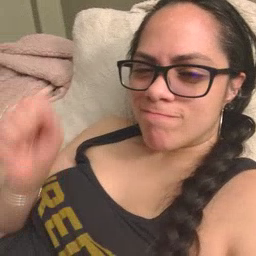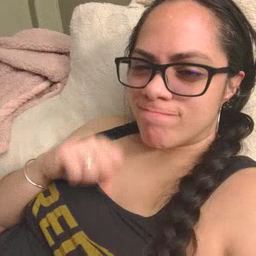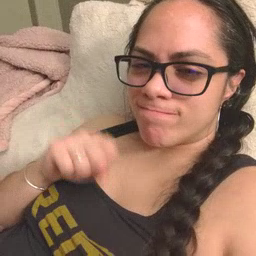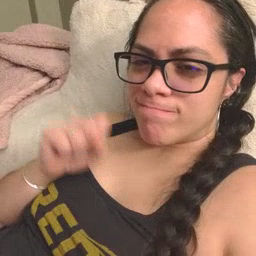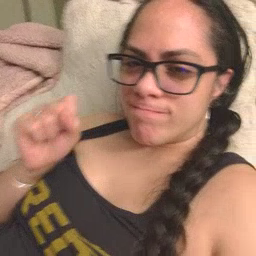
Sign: yes